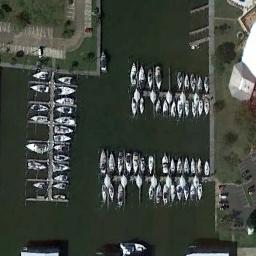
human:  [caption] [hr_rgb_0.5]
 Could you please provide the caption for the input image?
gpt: There are many ships in the harbor .

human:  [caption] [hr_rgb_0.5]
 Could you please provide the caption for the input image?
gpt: The harbor has lots of neatly docked boats is surrounded by some open areas .

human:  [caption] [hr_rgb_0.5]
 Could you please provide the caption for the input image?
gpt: There is room for docking in the harbor .

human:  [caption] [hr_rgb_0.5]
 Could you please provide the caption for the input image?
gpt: There are many yachts neatly arranged on the sea next to the harbor next to the lawn and the parking lot, And there are some empty seats .

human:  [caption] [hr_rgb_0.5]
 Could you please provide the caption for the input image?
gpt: There are green lawns around the harbor with many ships .